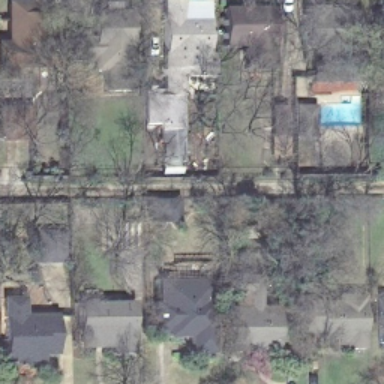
It is a medium residential area .